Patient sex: M
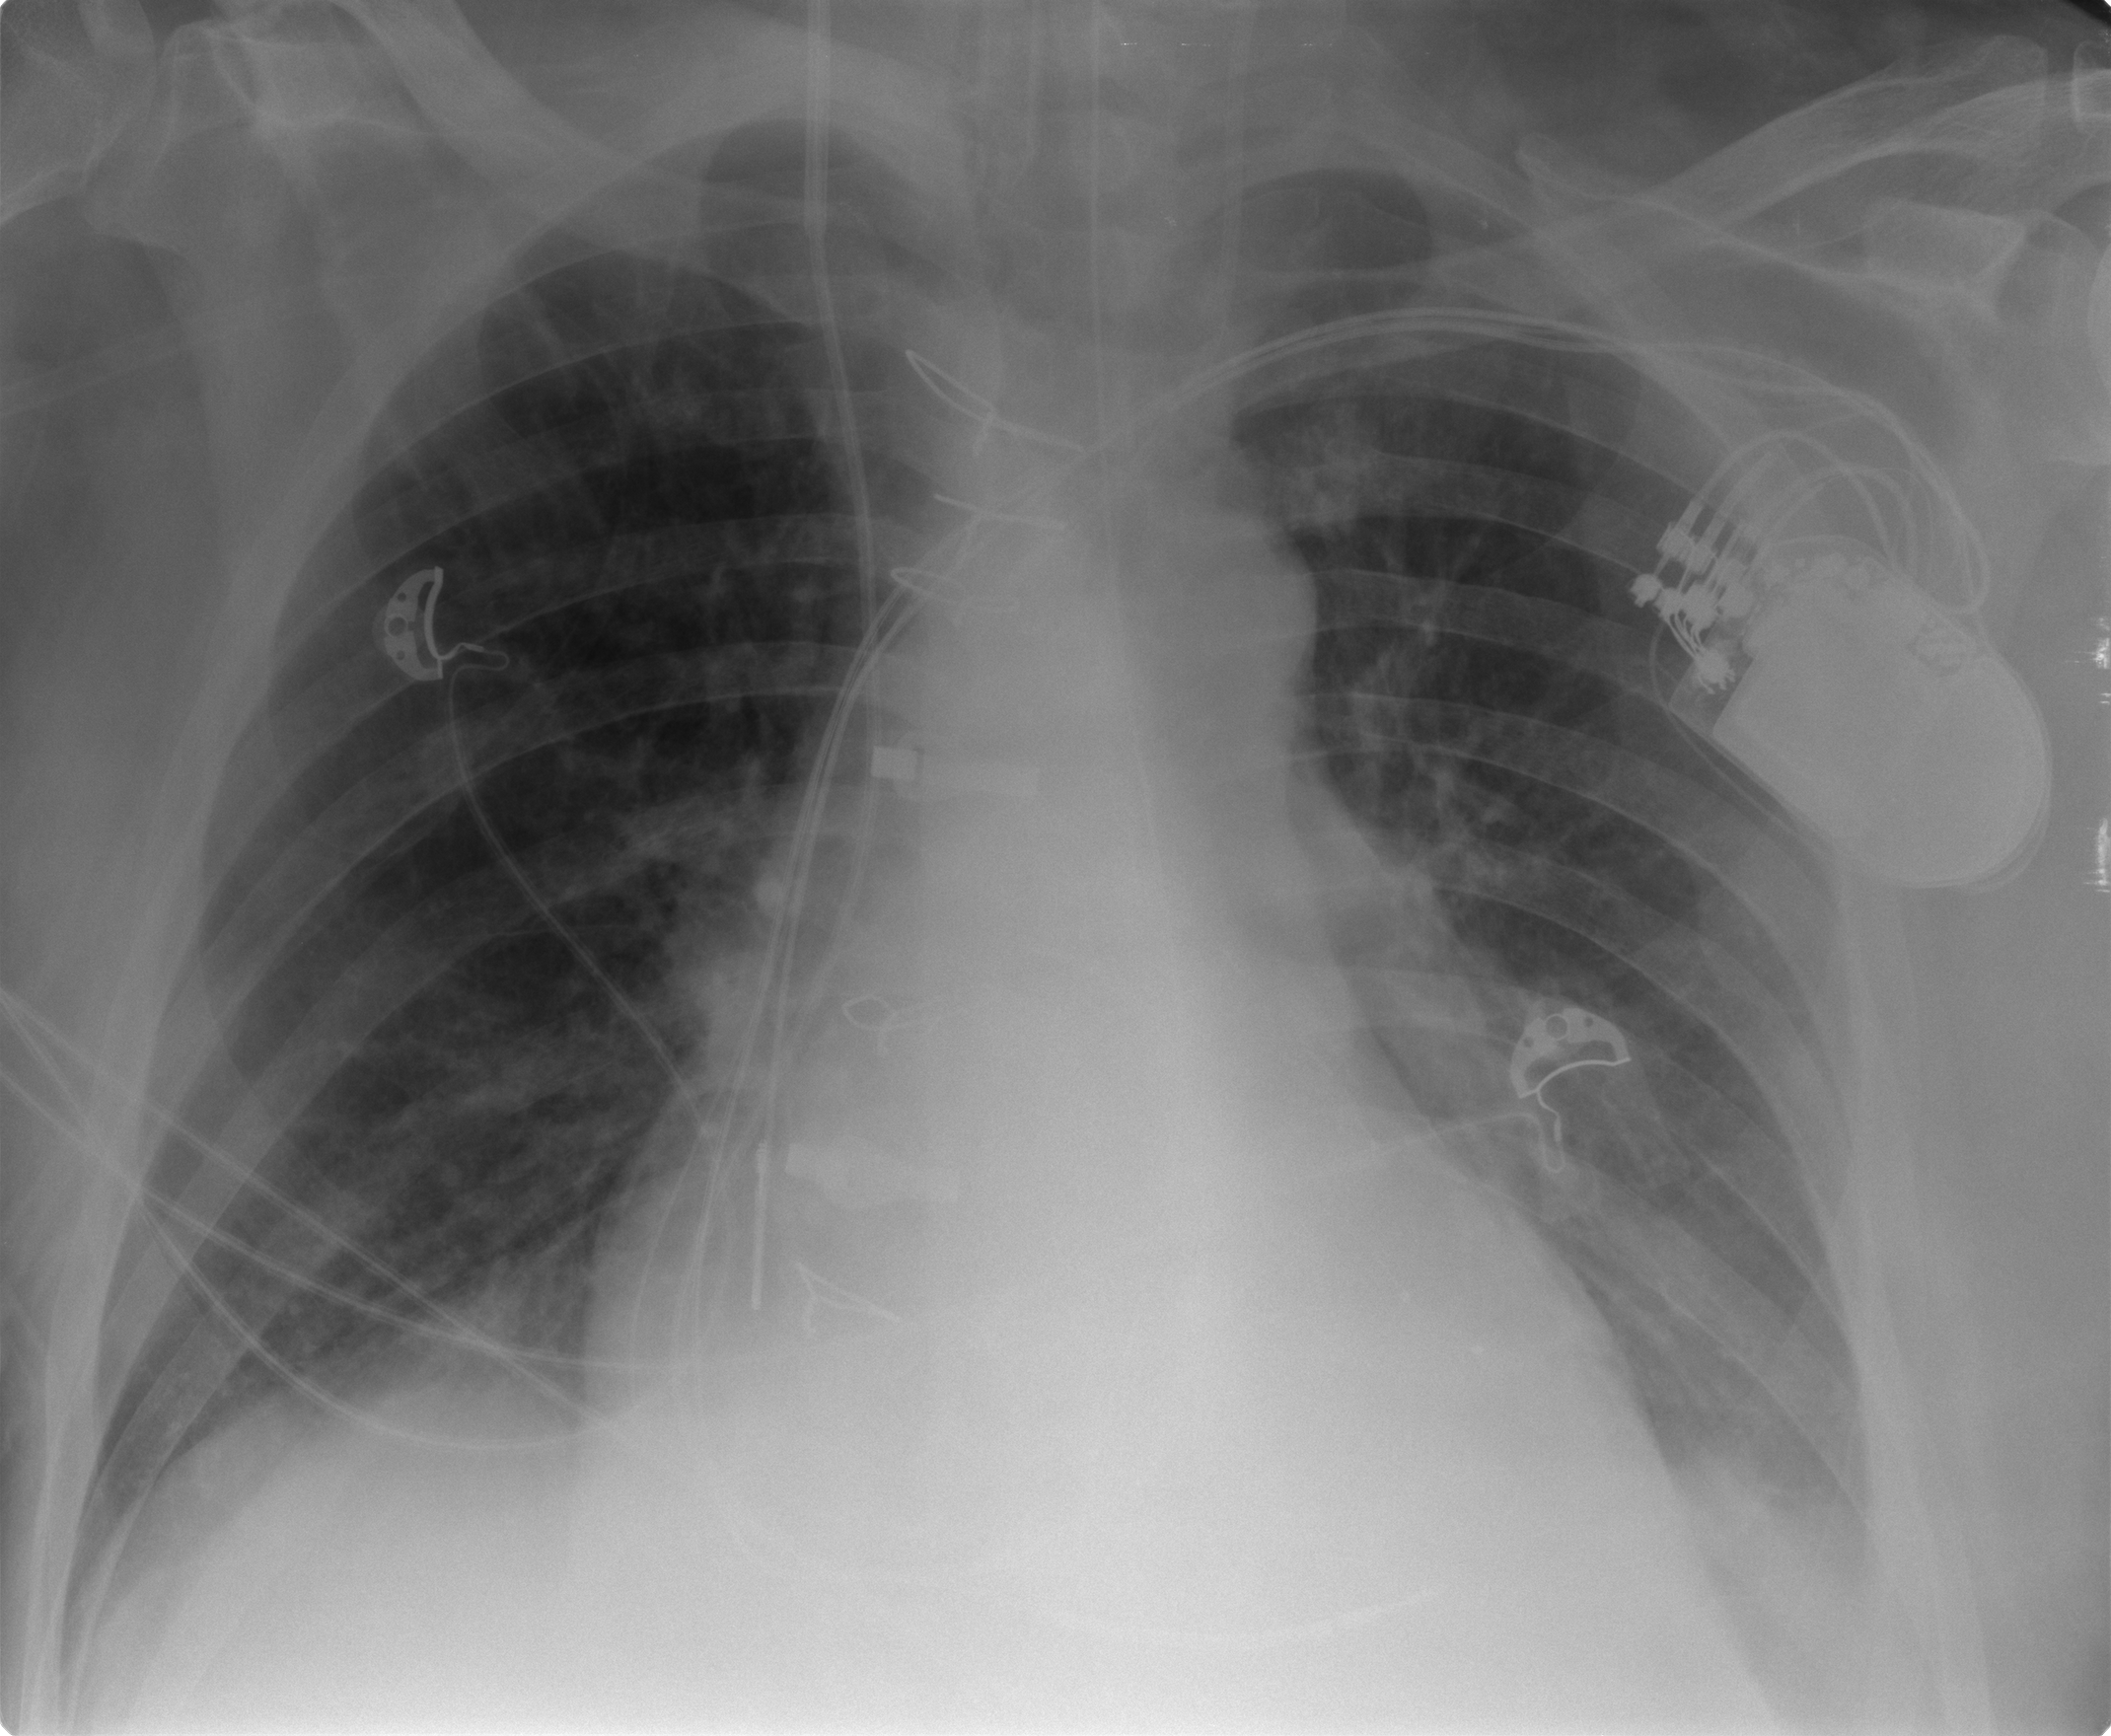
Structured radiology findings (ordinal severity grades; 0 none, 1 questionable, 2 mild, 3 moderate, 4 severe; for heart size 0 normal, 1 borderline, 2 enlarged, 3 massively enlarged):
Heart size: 2
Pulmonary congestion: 1
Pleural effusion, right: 0
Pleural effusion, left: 2
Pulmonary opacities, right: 0
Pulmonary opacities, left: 0
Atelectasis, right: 2
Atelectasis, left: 2